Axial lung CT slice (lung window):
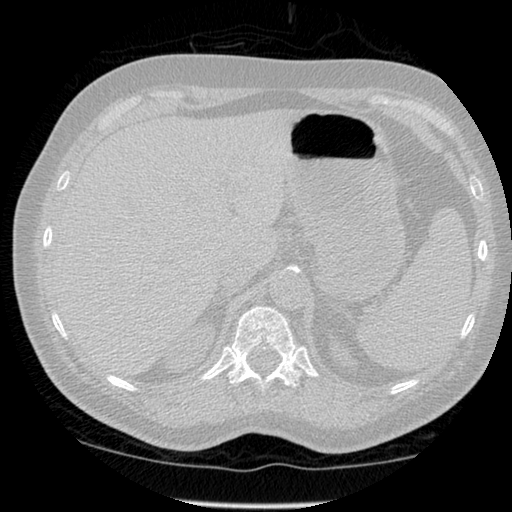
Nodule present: no